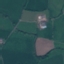
Land use / land cover: Pasture